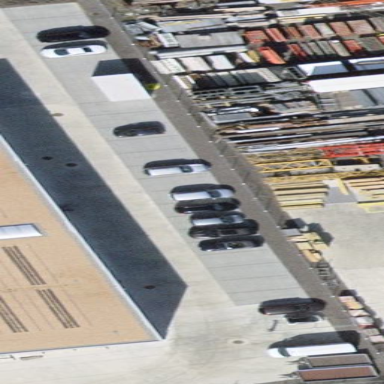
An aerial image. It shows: Street side parking area.